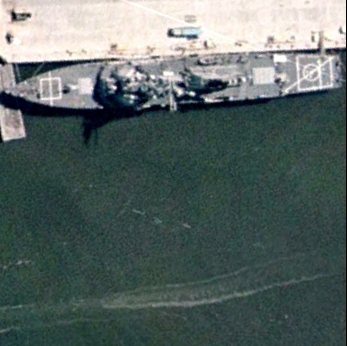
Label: destroyer